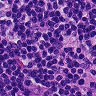
Metastatic tissue present: no